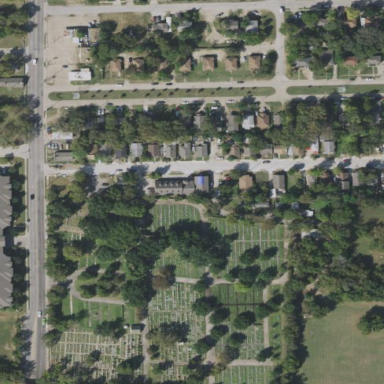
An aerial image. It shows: Cemetery.